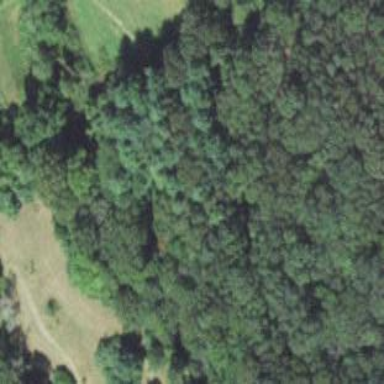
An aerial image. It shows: Needle-leaved woodland.